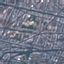
Land use / land cover: Residential